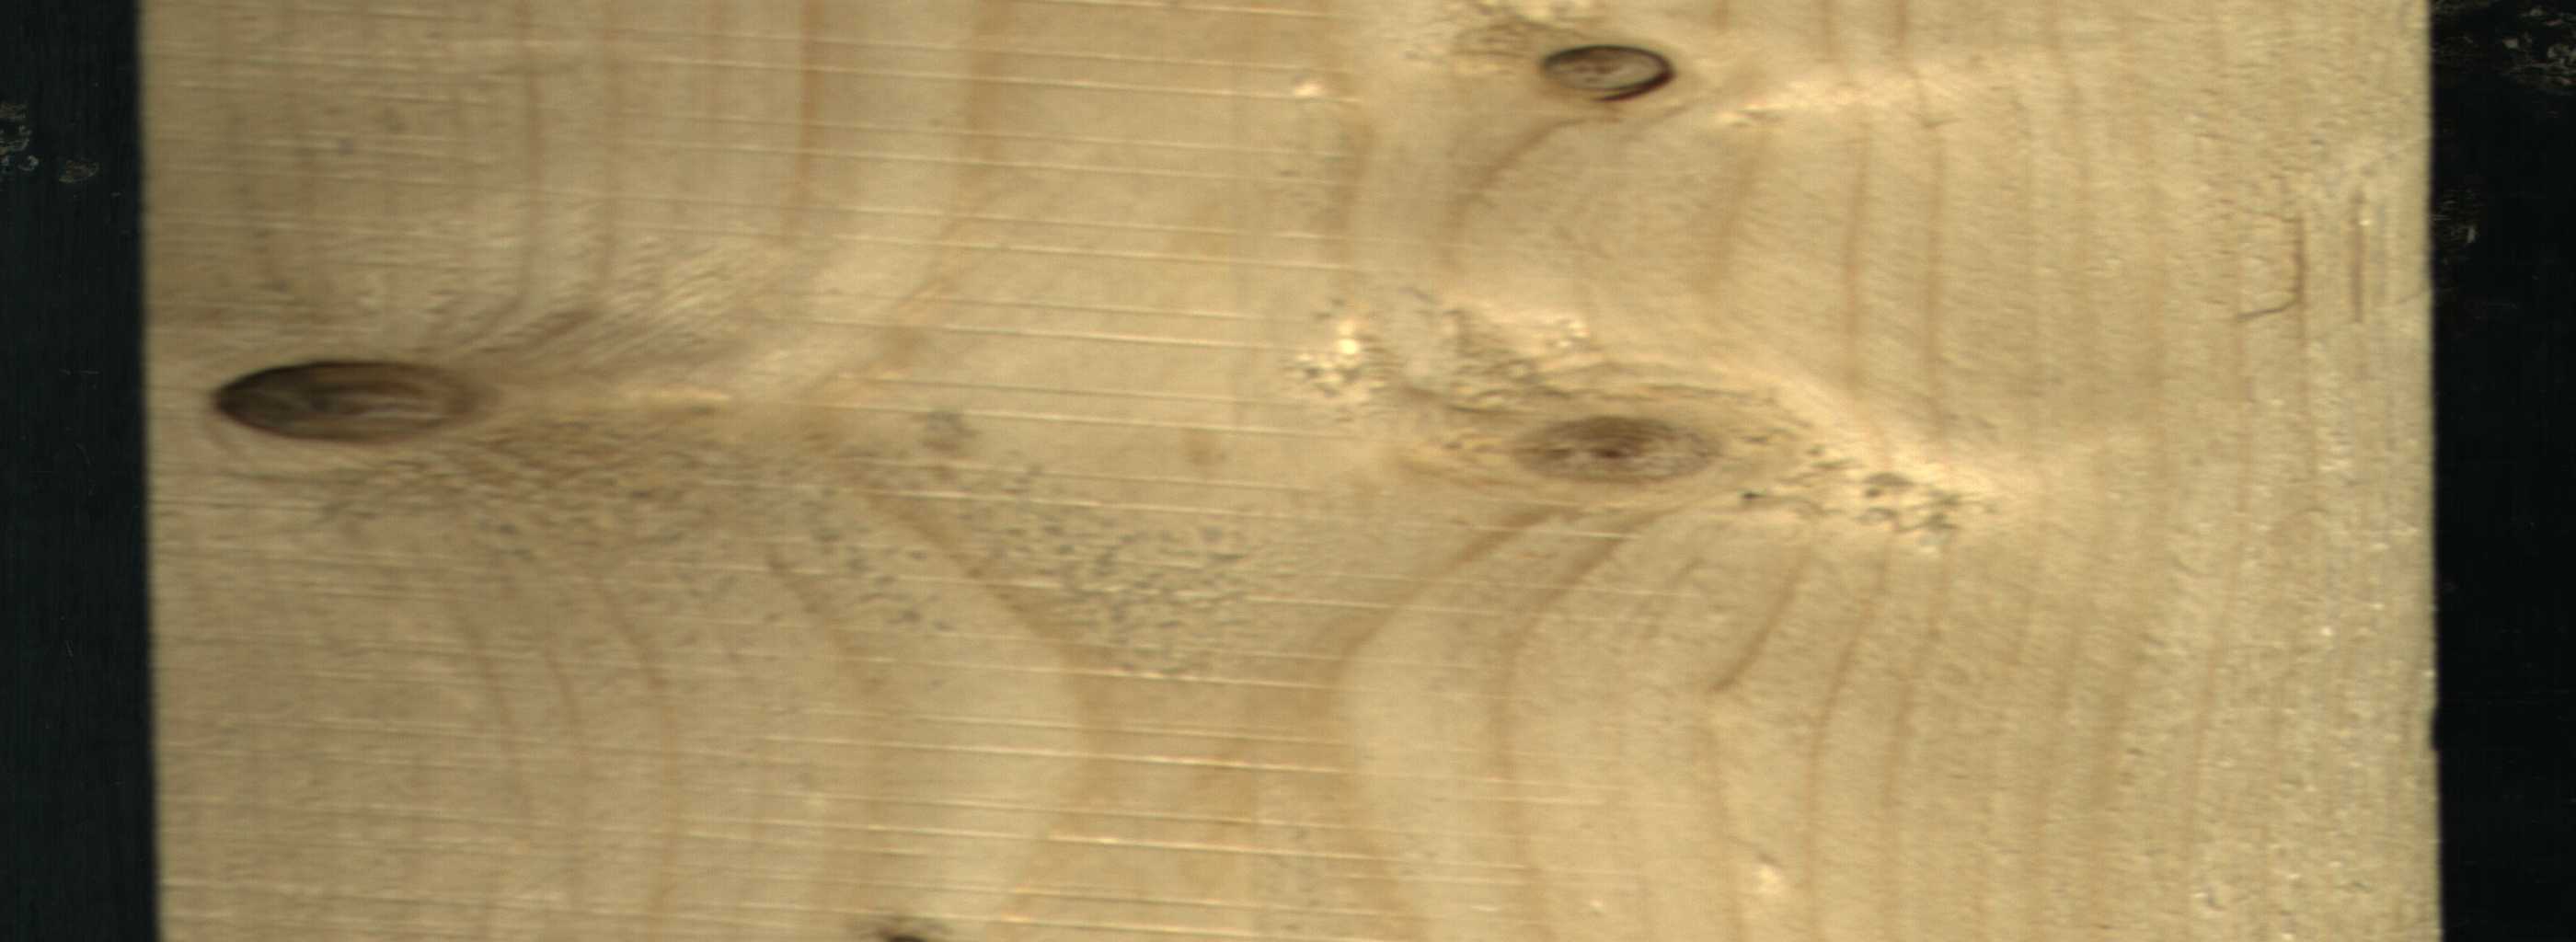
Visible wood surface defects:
Dead_Knot
Dead_Knot
Live_Knot
Live_Knot